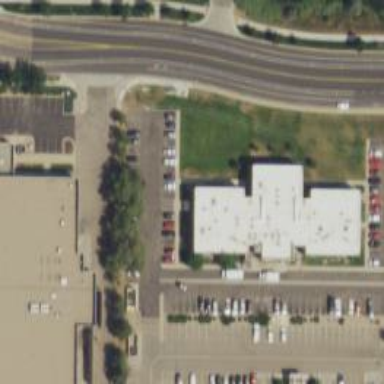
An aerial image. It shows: Pharmacy providing healthcare services.